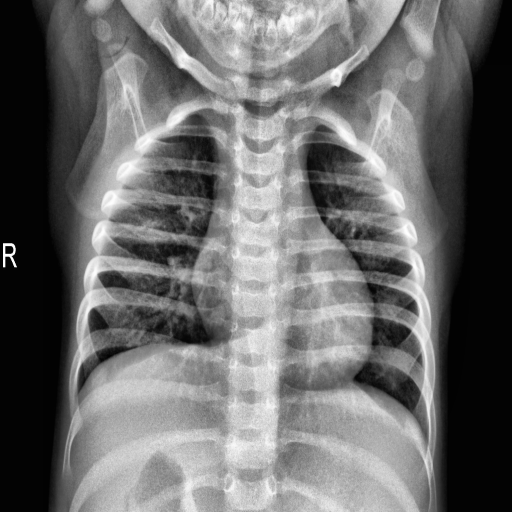
Finding: NORMAL